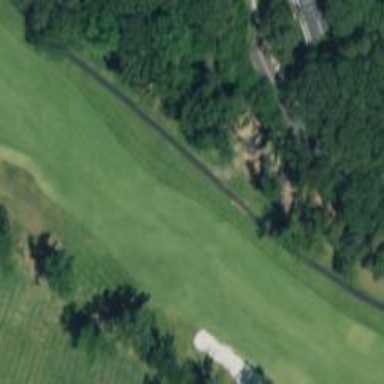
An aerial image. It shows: View of golf hole.